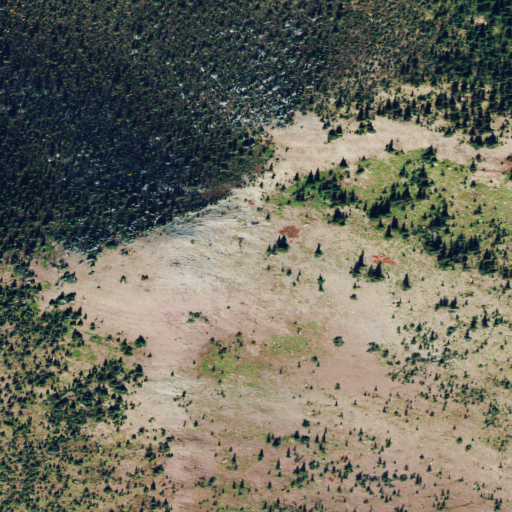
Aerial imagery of mountain in Montana named Ovando Mountain containing shrub, evergreen forest, and grassland